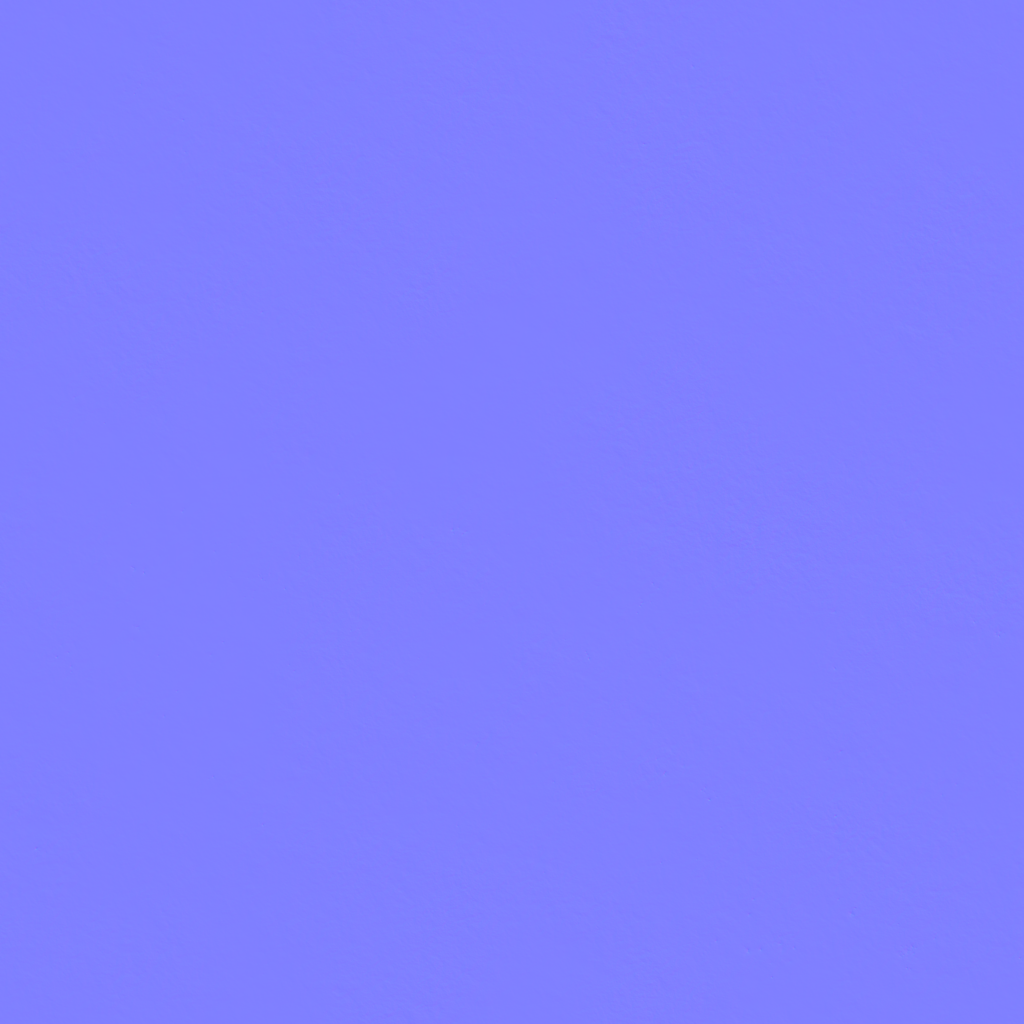
Texture map type: NormalGL